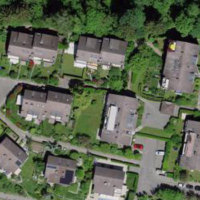
EUNIS habitat code: 55
Species observed at this site:
Plantago media
Campanula glomerata
Lilium bulbiferum